Field crop: maize
Growth stage: 2
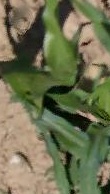
Species: maize